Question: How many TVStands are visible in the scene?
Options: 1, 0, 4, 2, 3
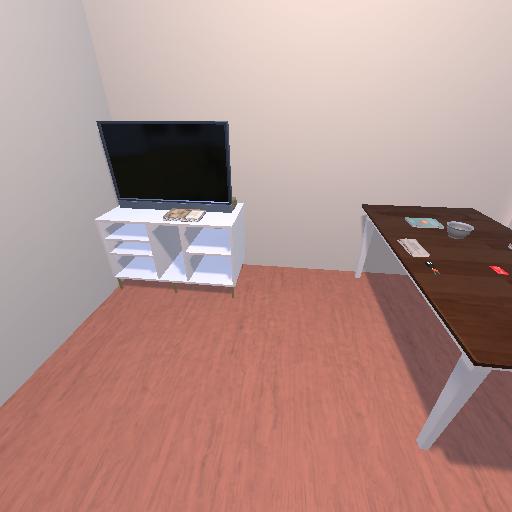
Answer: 1